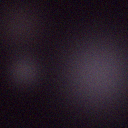
Screen state: off